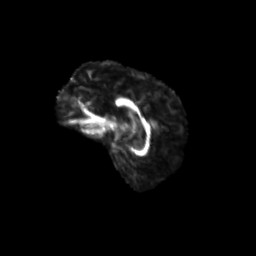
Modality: FA
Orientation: sagittal
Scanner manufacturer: siemens
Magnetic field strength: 3 T
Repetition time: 9.2 s
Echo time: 0.084 s